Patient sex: F
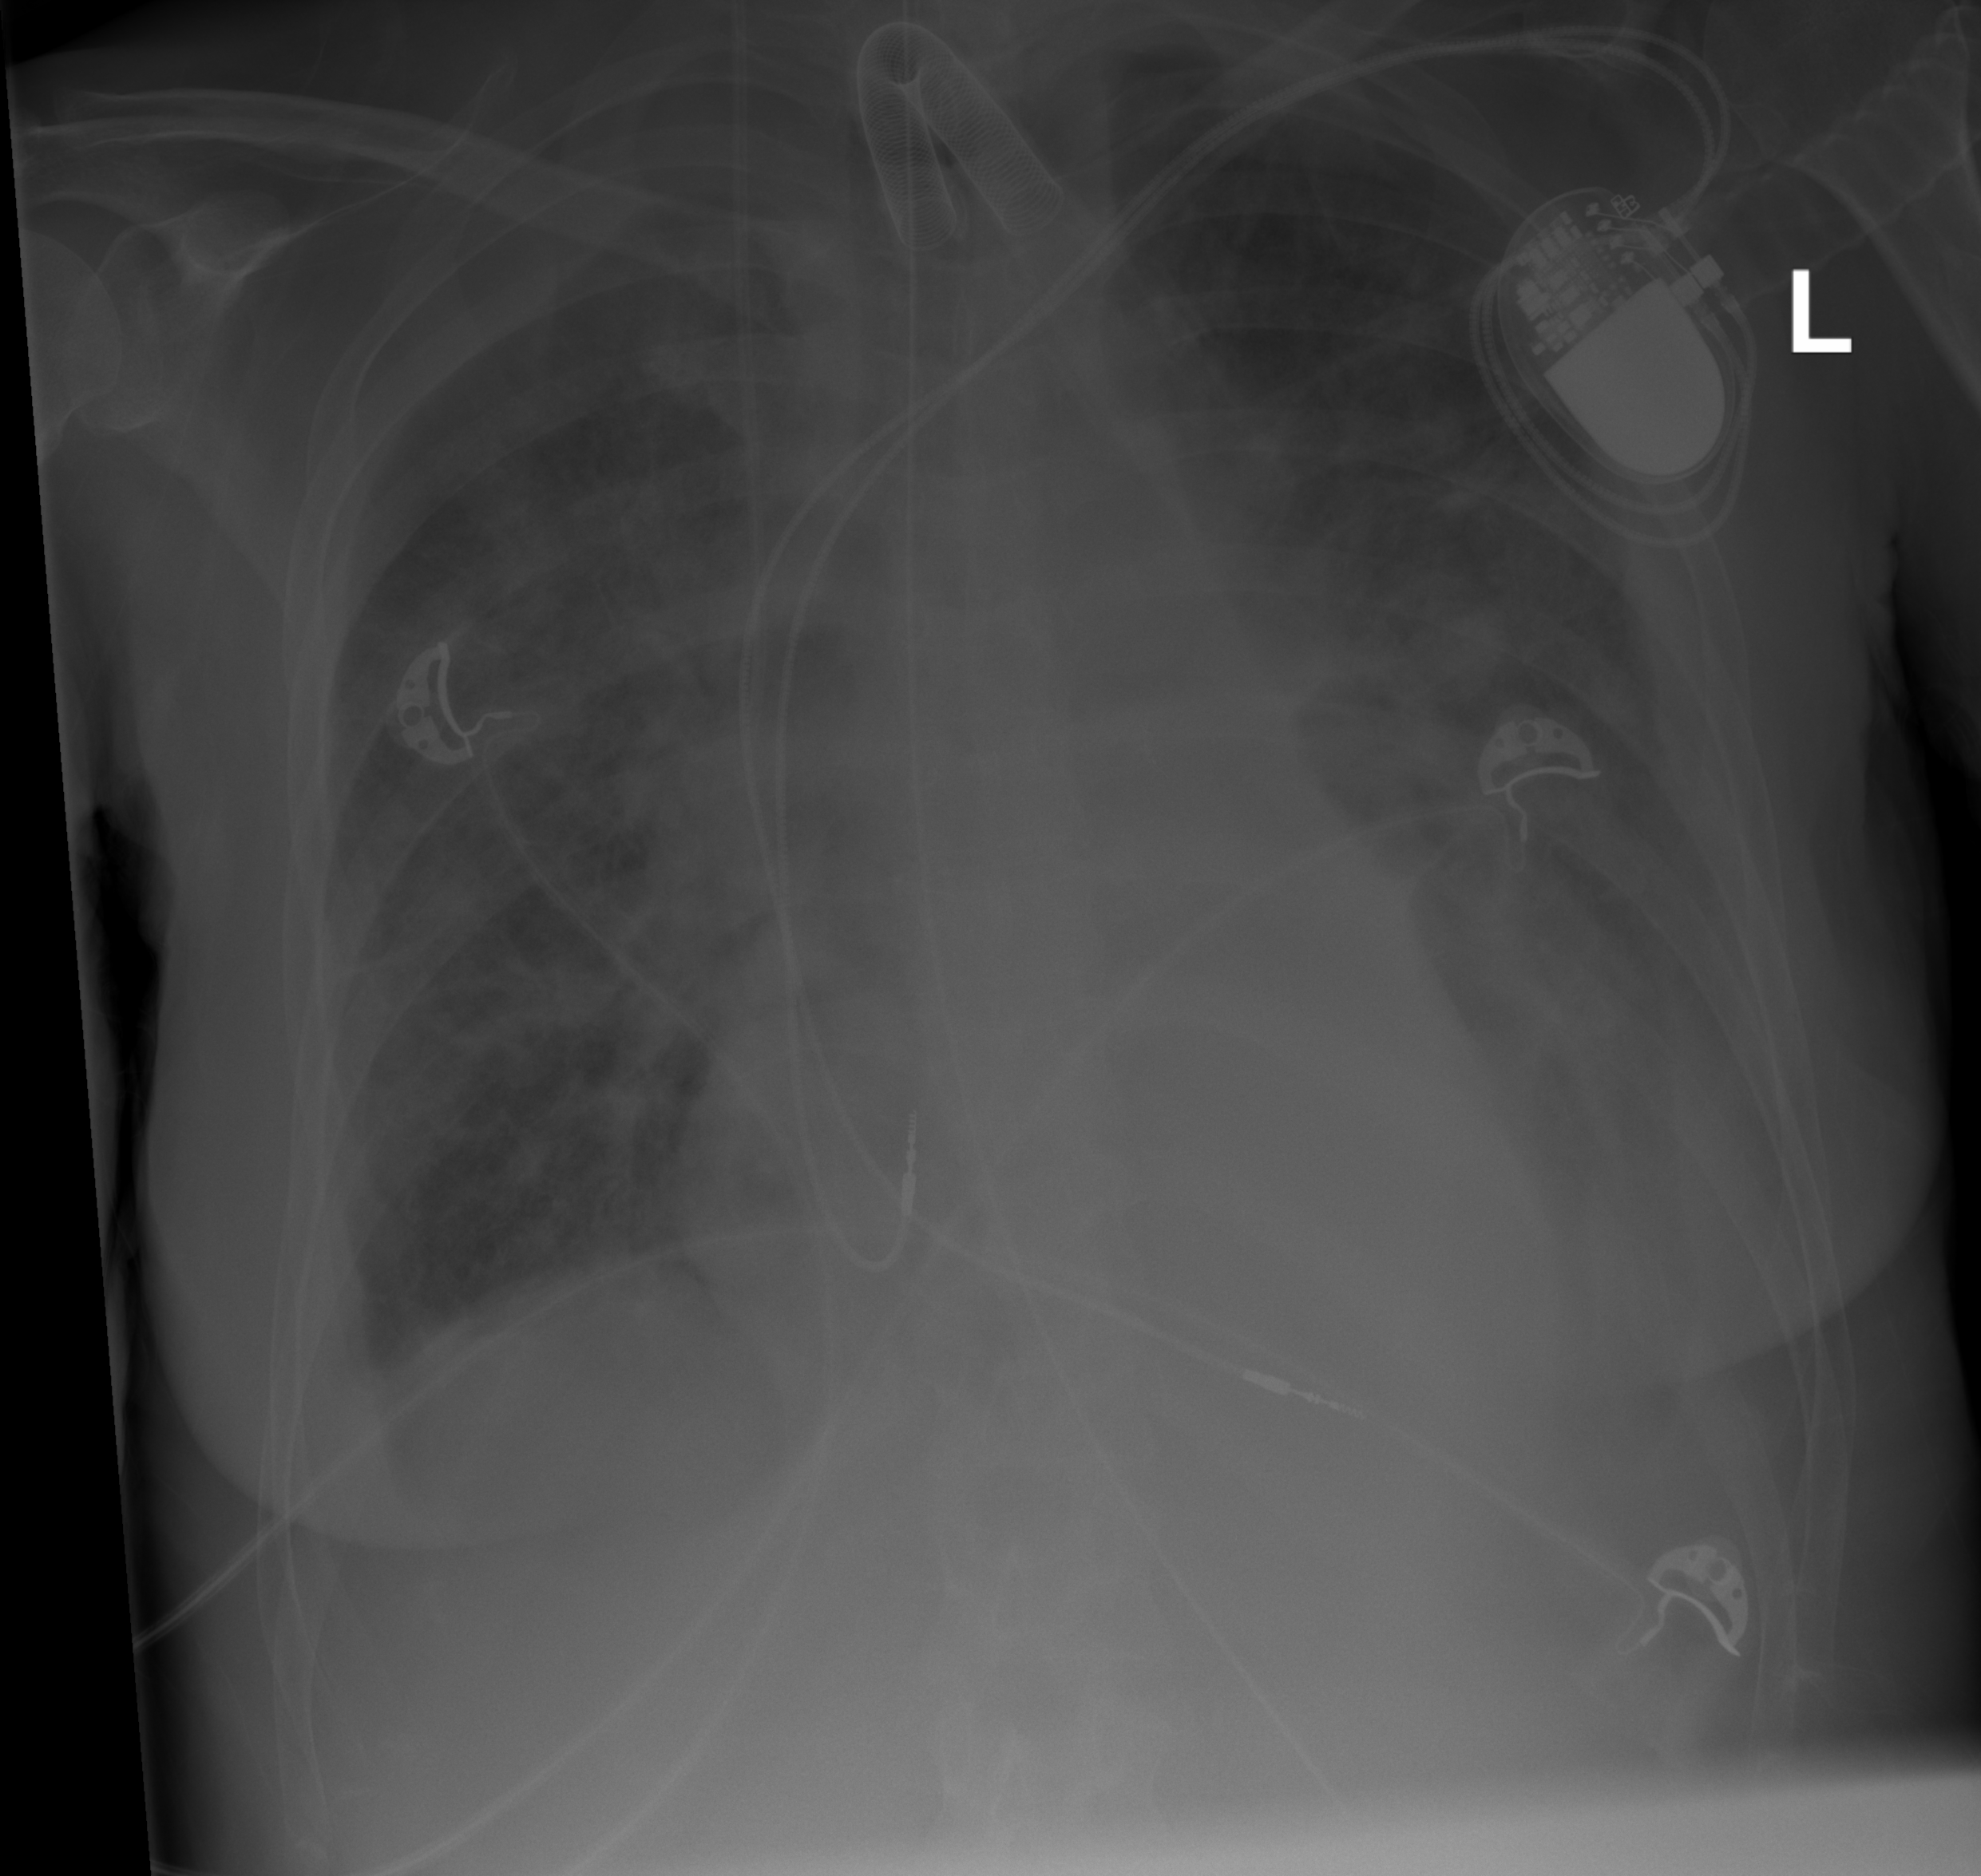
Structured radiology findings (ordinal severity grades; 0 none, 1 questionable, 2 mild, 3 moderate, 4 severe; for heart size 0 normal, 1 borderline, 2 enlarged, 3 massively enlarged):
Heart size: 0
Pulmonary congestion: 3
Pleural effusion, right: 2
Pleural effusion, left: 2
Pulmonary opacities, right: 3
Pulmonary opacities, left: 3
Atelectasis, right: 2
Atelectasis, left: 2